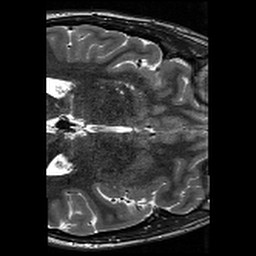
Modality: T2w
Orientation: axial
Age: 28
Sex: male
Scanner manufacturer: siemens
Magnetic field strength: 3 T
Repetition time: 13.15 s
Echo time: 0.082 s